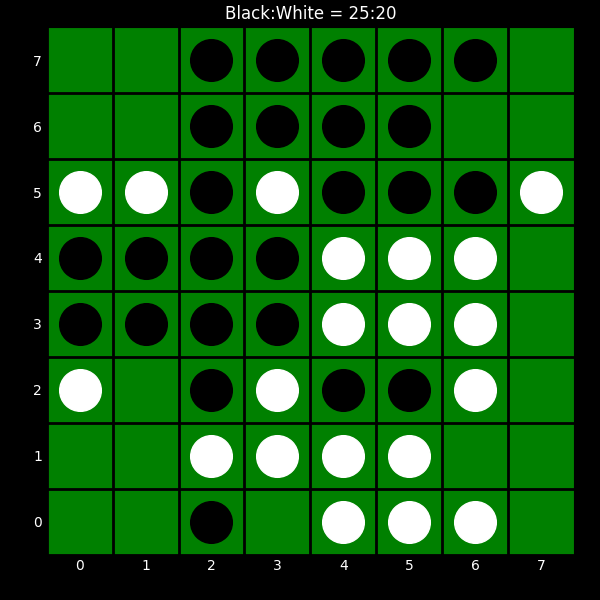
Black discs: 25
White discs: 20